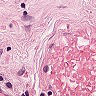
Metastatic tissue present: no